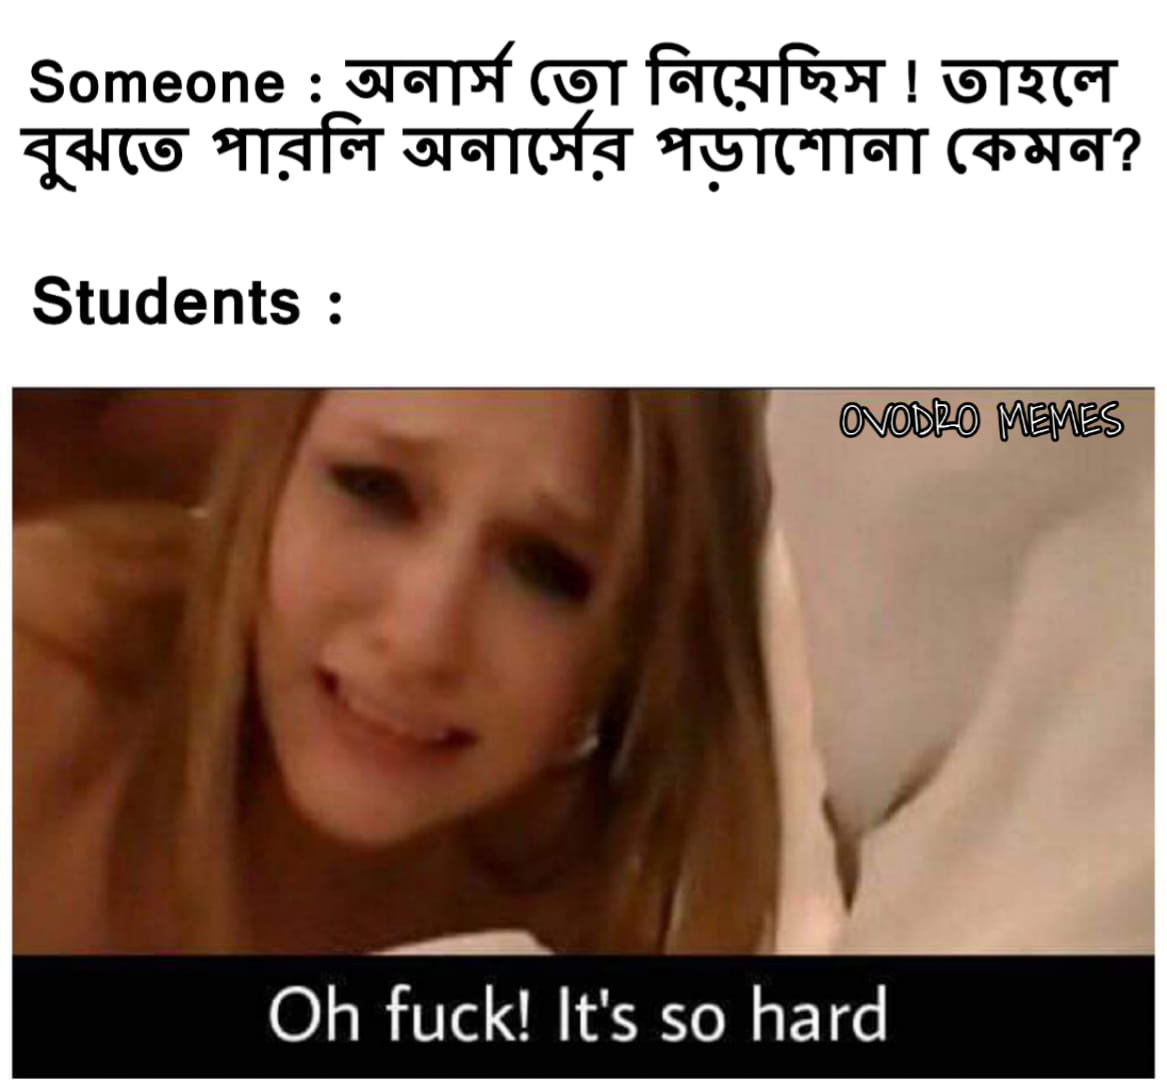
Caption: Someone :  অনার্স তো নিয়েছিস !  তাহলে বুঝতে পারলি অনার্সের পড়াশোনা কেমন ?      Students :  Oh fuck !  It's so hard
Label: hate